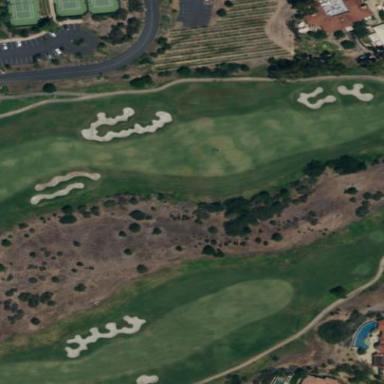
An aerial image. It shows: Area of rough grass used for golf.